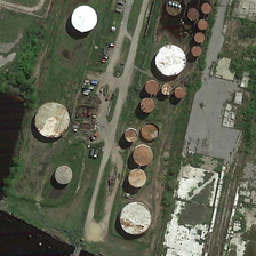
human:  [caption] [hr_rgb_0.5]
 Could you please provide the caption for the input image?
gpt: It comes in crimson, white, gray and green.

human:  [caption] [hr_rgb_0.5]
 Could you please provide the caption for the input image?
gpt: It is crimson, white, gray and green.

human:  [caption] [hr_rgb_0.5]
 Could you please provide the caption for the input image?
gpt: It is dark red, white, gray and green.

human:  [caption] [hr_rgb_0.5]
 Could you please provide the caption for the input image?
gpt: Crimson, white, gray and green.

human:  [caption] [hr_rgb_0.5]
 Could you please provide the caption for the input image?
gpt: Crimson, white, gray and green.